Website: walmart
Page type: delivery-shipping
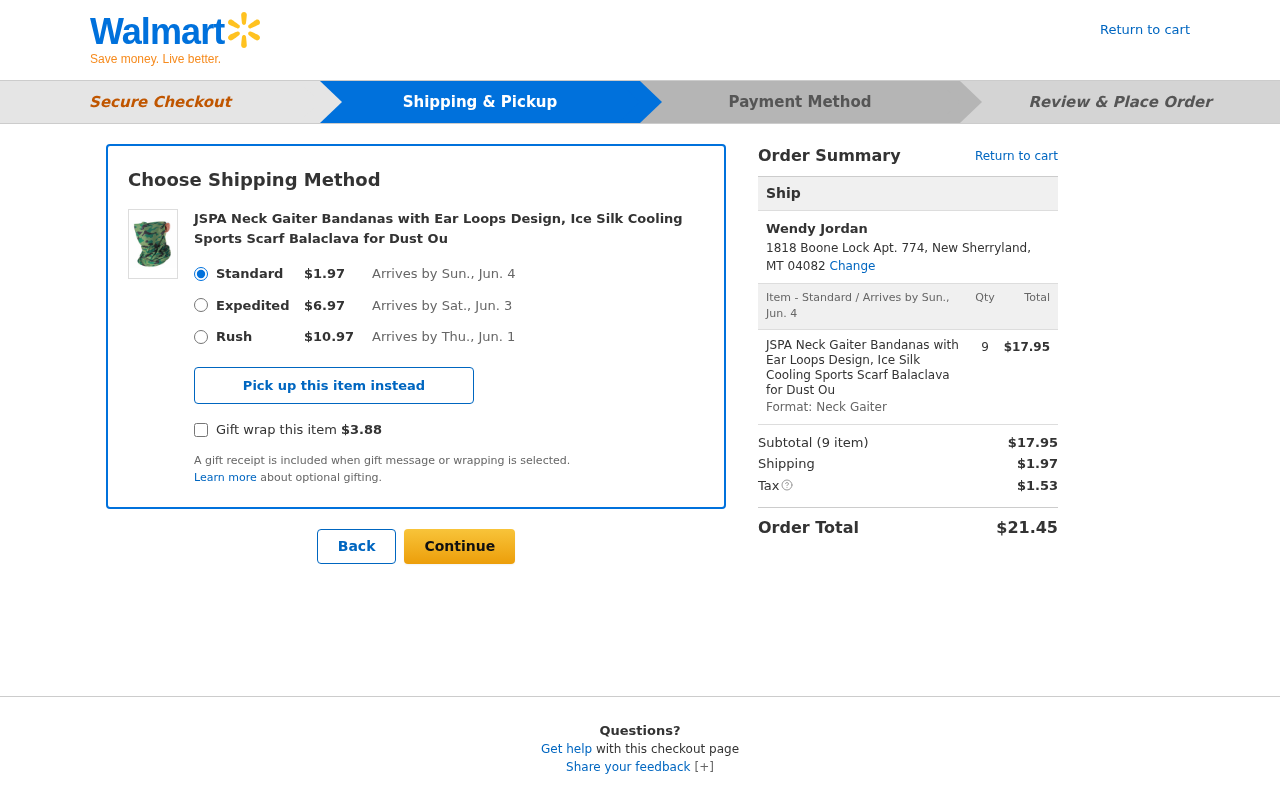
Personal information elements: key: PII_CITY_STATE_ZIP
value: New Sherryland, MT 04082
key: PII_FULLNAME
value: Wendy Jordan
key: PII_STREET
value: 1818 Boone Lock Apt. 774
Product elements: key: PRODUCT1_ITEM_CATEGORY
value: Neck Gaiter
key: PRODUCT1_NAME
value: JSPA Neck Gaiter Bandanas with Ear Loops Design, Ice Silk Cooling Sports Scarf Balaclava for Dust Ou
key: PRODUCT1_PRICE
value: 17.95
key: PRODUCT1_QUANTITY
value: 9
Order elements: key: ORDER_SHIPPING_STANDARD
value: $1.97
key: ORDER_DELIVERY_DATE
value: Sun., Jun. 4
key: ORDER_SHIPPING_EXPEDITED
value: $6.97
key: ORDER_DELIVERY_EXPEDITED
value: Sat., Jun. 3
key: ORDER_SHIPPING_RUSH
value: $10.97
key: ORDER_DELIVERY_RUSH
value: Thu., Jun. 1
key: ORDER_GIFT_WRAP
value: $3.88
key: ORDER_DELIVERY_DATE2
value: Sun., Jun. 4
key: ORDER_NUM_ITEMS
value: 9
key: ORDER_SUBTOTAL
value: $17.95
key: ORDER_SHIPPING_COST
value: $1.97
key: ORDER_TAX
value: $1.53
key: ORDER_TOTAL
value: $21.45